Question: at the top of my template workflow I put a ReceiveRequest / SendReply block where I'd like to perform synchronous operations, enabling then the user client to receive a timely response of the workflow being started.
Client knows about the status of the current request with status of an entry on my application database.
For example, I create an order, call a PlaceOrderWF, set the status of the order on DB to "Accepted". The client can then perform whatever he wants while the WF is doing checks, controls, etc, ..., setting the final value of the order to "Completed" or "Error".
To test it, just put a Delay activity after the SendResponde activity and you should be able to reproduce the behaviour I am talking about.
Any hints on how to avoid this unwanted error?

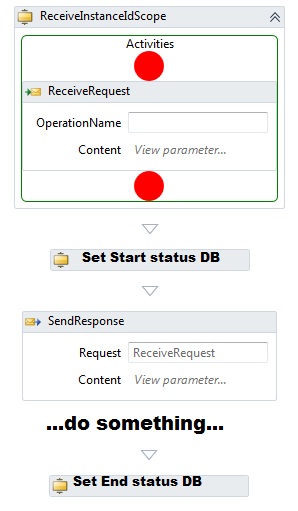
Answer: The workflow will continue and execute as much as it can on the current thread and as a result doesn't return to the caller right away.If you add a Delay with a small timeout, say 1 second, to the workflow this will cause the workflow to go idle and the WCF response to be send to the client after which the workflow will continue.